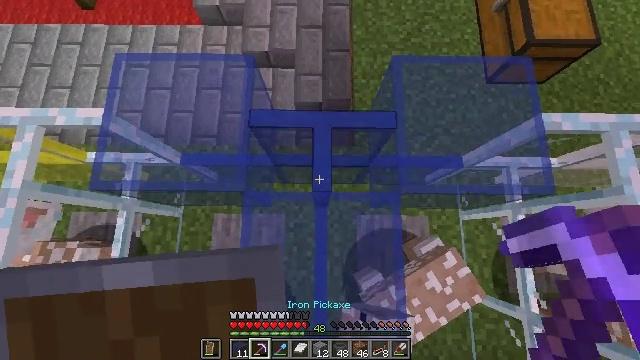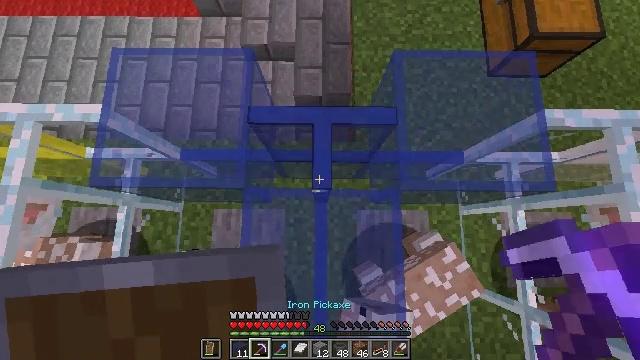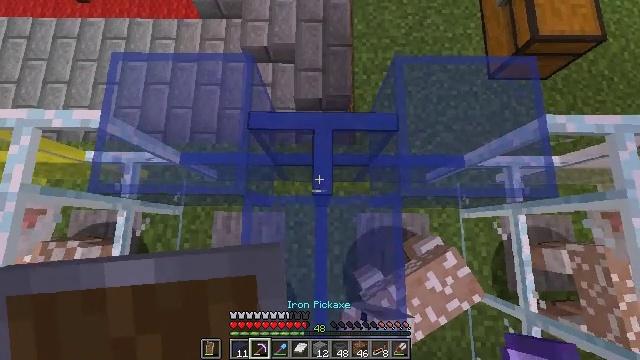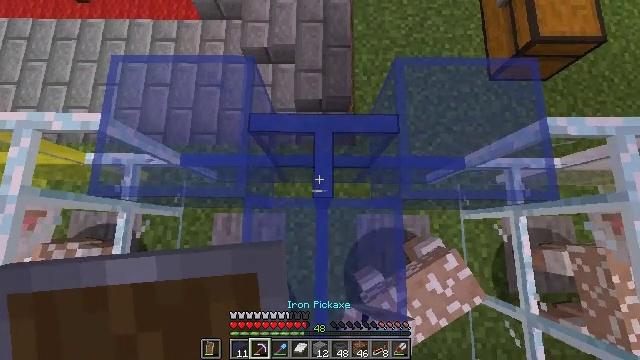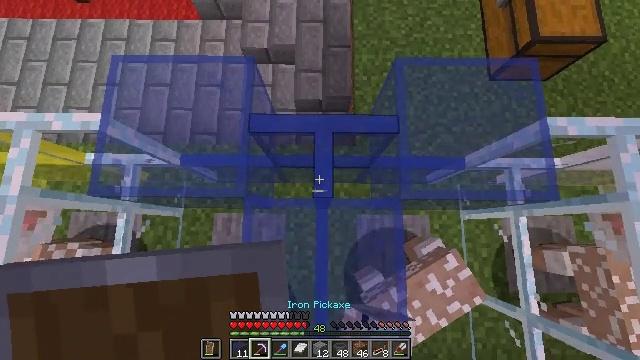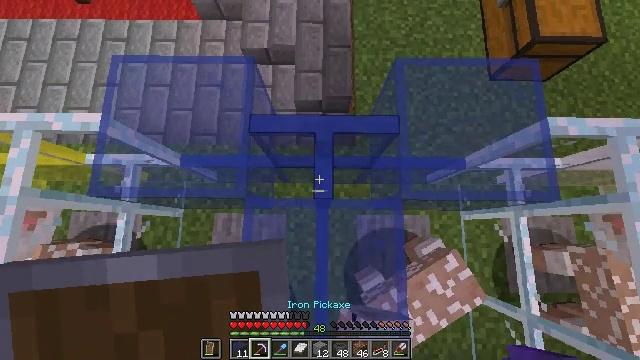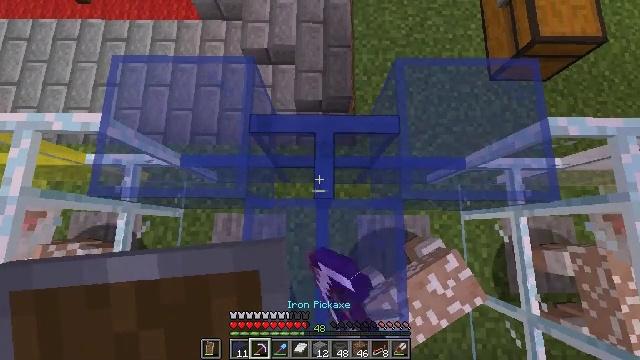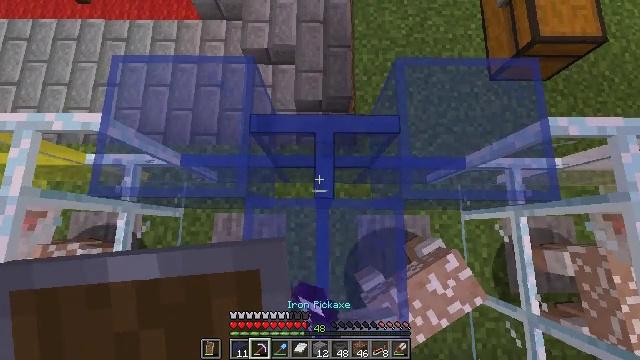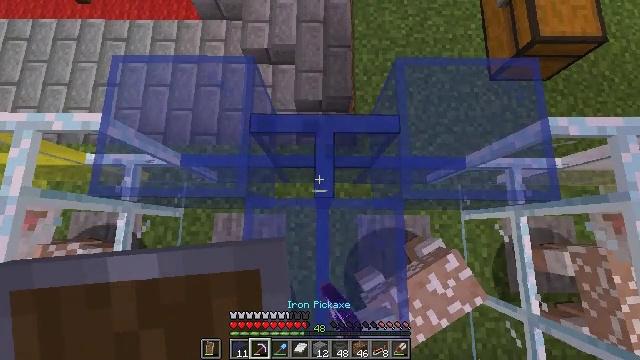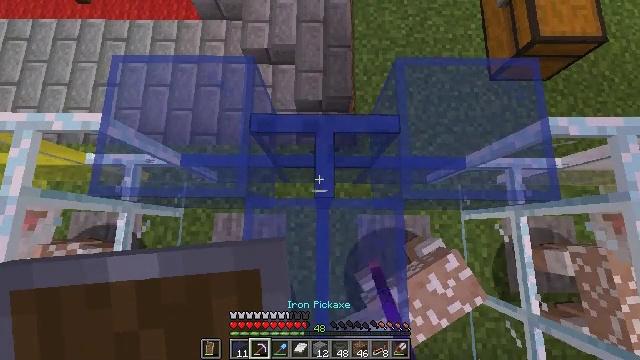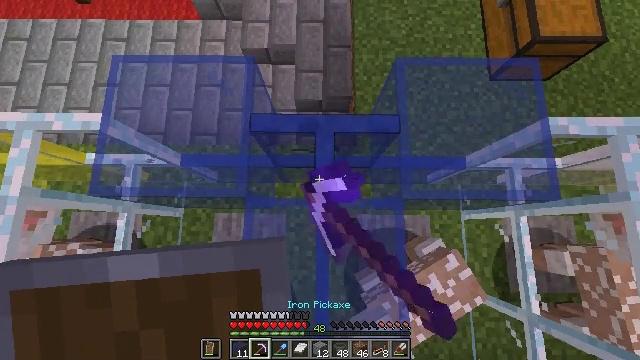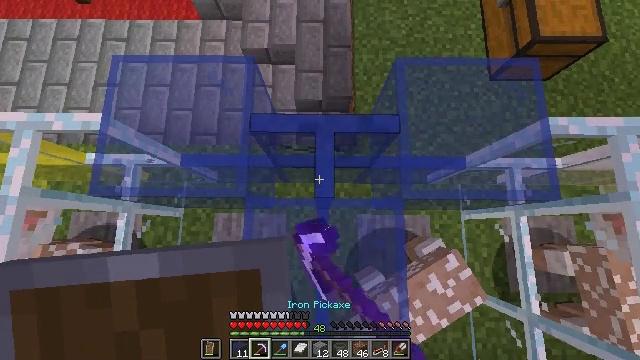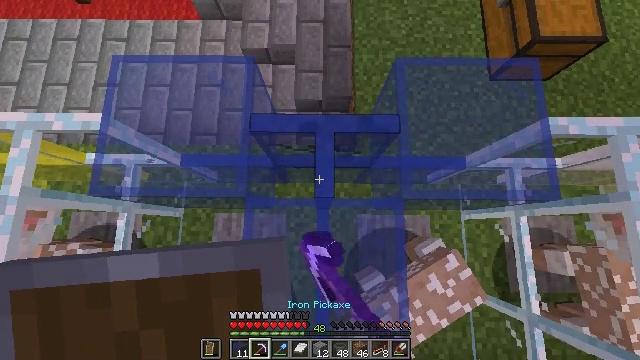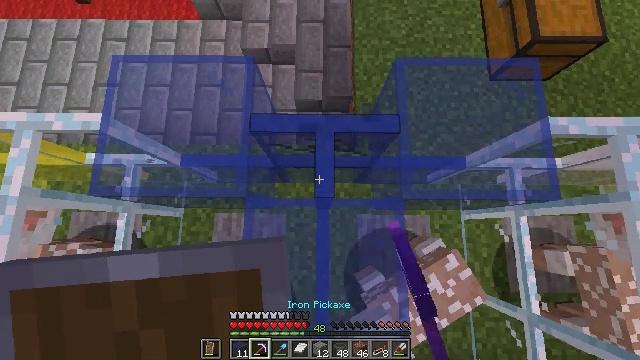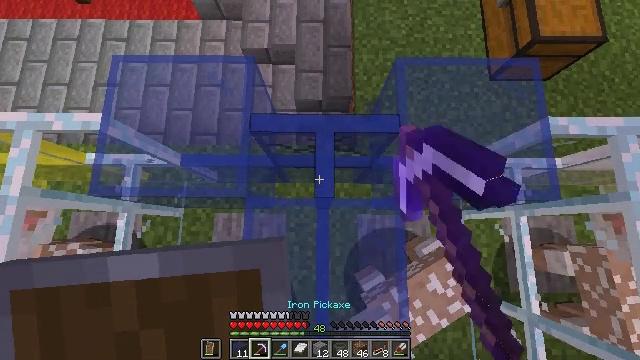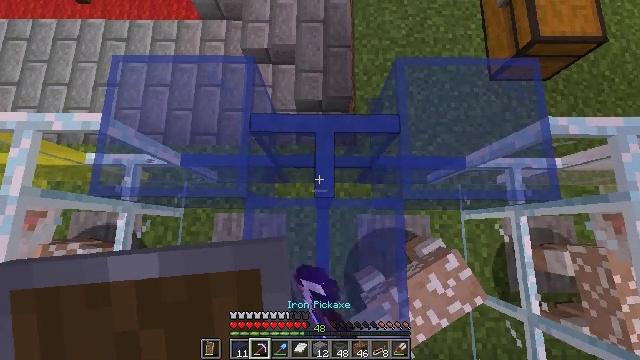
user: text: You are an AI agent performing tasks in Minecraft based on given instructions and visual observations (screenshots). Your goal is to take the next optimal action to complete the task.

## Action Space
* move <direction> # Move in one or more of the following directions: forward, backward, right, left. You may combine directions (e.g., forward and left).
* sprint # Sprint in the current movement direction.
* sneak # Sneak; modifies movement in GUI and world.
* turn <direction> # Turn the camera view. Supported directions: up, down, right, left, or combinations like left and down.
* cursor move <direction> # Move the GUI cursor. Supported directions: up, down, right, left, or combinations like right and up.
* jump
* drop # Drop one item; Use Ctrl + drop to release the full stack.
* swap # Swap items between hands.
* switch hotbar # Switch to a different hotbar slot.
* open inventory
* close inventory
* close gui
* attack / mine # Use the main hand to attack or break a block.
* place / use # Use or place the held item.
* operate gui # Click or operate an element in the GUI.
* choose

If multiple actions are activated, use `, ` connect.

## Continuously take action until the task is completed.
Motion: motion action
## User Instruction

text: Use a tool to collect the blue stained glass pane.
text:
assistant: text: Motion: turn down
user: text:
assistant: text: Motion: no_op
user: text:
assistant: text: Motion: no_op
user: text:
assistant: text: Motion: no_op
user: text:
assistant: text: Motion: attack / mine
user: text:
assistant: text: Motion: attack / mine
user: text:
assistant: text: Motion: attack / mine
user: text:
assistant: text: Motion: attack / mine
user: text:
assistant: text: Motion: attack / mine
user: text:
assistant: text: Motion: attack / mine
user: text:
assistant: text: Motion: attack / mine
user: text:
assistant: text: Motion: attack / mine
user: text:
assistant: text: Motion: attack / mine
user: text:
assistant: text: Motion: attack / mine
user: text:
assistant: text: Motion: no_op
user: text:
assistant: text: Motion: no_op
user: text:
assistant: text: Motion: no_op
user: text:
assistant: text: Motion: no_op
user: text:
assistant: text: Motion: no_op
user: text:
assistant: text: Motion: no_op
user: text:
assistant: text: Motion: turn up
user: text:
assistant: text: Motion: turn up
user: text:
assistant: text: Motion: turn up
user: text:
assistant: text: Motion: attack / mine
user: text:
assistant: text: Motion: attack / mine
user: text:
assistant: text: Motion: attack / mine
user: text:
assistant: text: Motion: attack / mine
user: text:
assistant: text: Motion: attack / mine
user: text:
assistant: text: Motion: attack / mine
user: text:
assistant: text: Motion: attack / mine